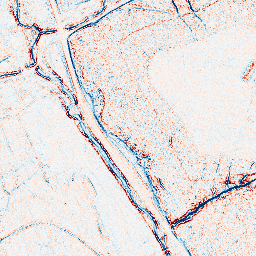
Category: edge_preserving
Decomposition family: bilateral
Decomposition parameters: d: 5
sigma_color: 50
sigma_space: 50
Upsampling method: regularized
Upsampling parameters: scale: 4
lambda_reg: 0.01
Upsampling scale: 4